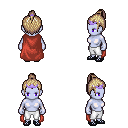
a pixel art fantasy rpg character, female body template, dark elf, purple skin, maroon cape, white pants, white blonde short topknot hairstyle, purple tiara, ghillies, four views (front, back, left, right), 2x2 character sprite sheet, small pixel art, hard edges, no anti-aliasing